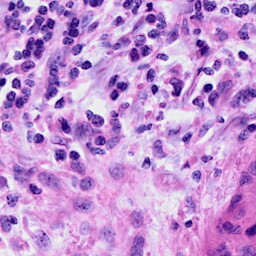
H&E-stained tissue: Cervix